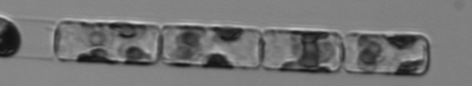
Label: Guinardia_delicatula_TAG_internal_parasite